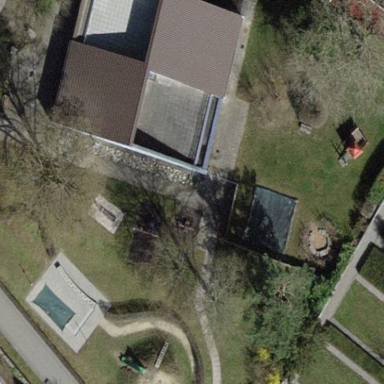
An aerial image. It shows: Kindergarten with tiled roof.